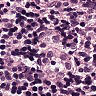
Metastatic tissue present: no